Question: My Database is like this

I can get to cart part on my own and I can even delete the product from cart.. if I type in the auto generated id manually.. Honestly, I have been trying to do this for 2 days now. I researched every stackoverflow question related to firebase database but I still couldn't figure it out.
I get to cart like this: 'firebase.database().ref('/' + account[0] + '_user' + '/cart')'
But I can't go further.. assume that I am also providing product that needs to get deleted and you can access its id through 'item.id'
Right now if you click on delete button the whole cart gets deleted.
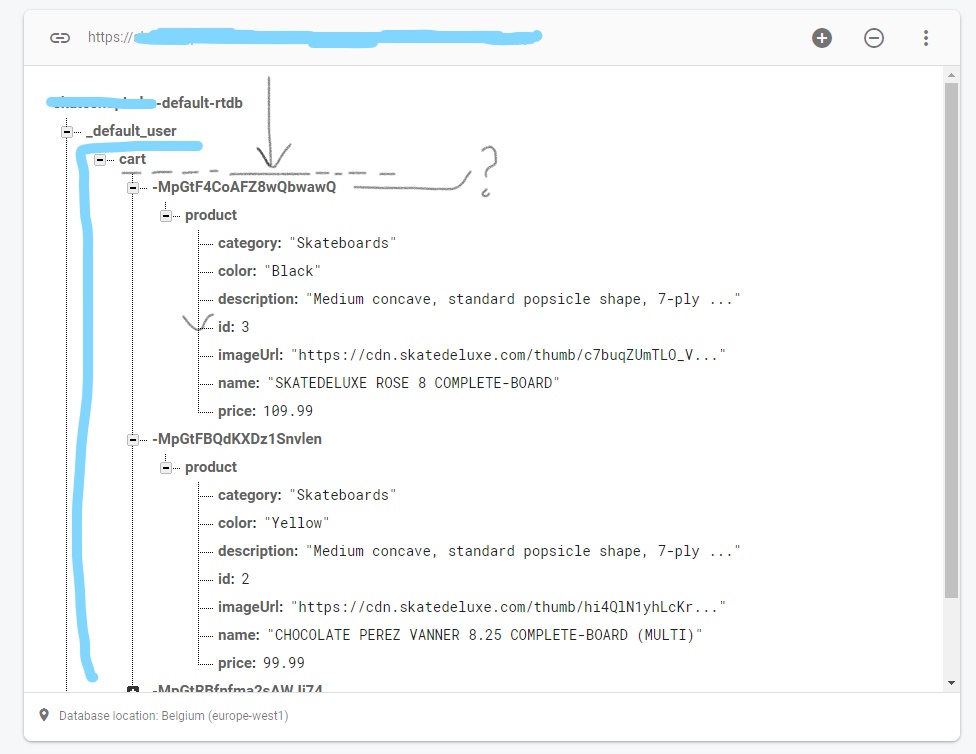
Answer: If you know the 'product/id' property of the node to delete, you can use a query to order/filter the nodes and find the key of the one(s) you want to delete:
'''
const cartRef = firebase.database().ref('/' + account[0] + '_user' + '/cart');
const itemQuery = cartRef.orderByChild("product/id").equalTo(3);
itemQuery.get().then((snapshot) => {
snapshot.forEach((productSnapshot) => {
console.log(productSnapshot.key, productSnapshot.child("product/id").val());
})
}).catch((error) => {
console.error(error);
})
'''